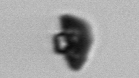
Label: Delphineis